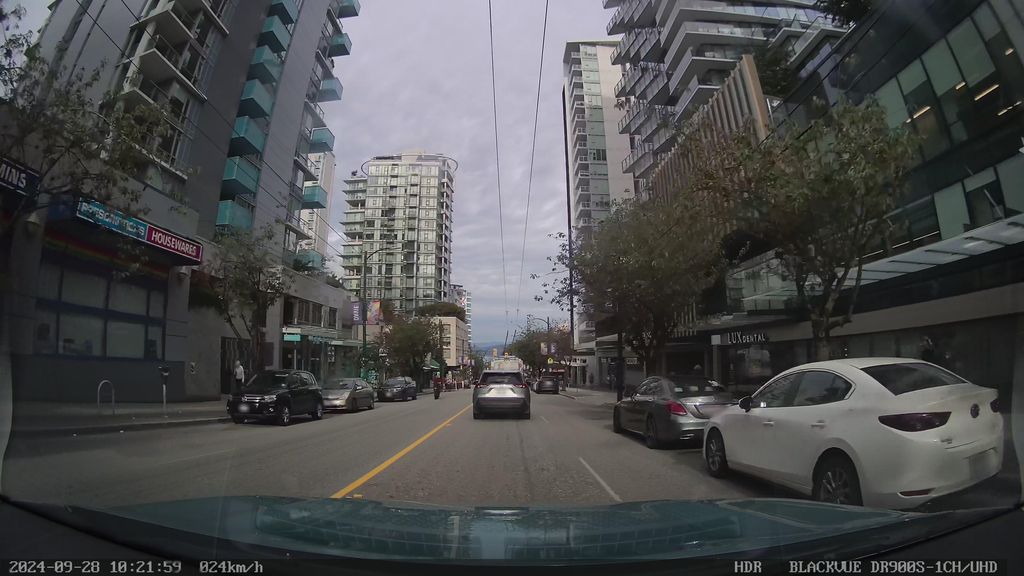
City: vancouver